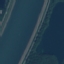
Land use / land cover class: River